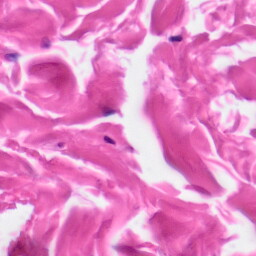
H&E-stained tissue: Skin